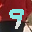
Label: 9